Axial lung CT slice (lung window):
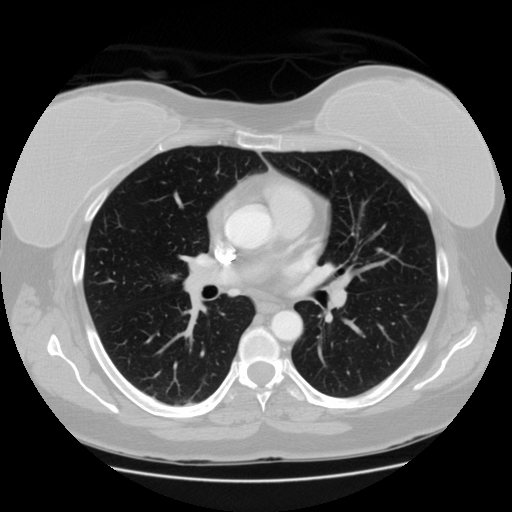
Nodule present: no